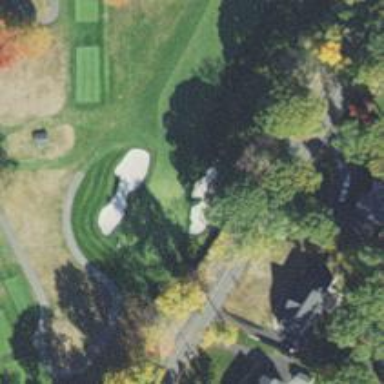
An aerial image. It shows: View of golf hole.